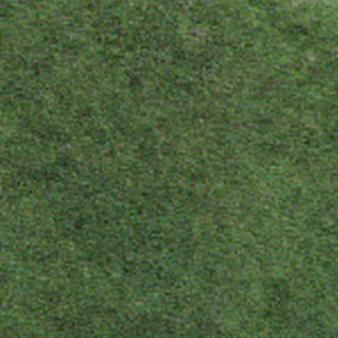
Label: other